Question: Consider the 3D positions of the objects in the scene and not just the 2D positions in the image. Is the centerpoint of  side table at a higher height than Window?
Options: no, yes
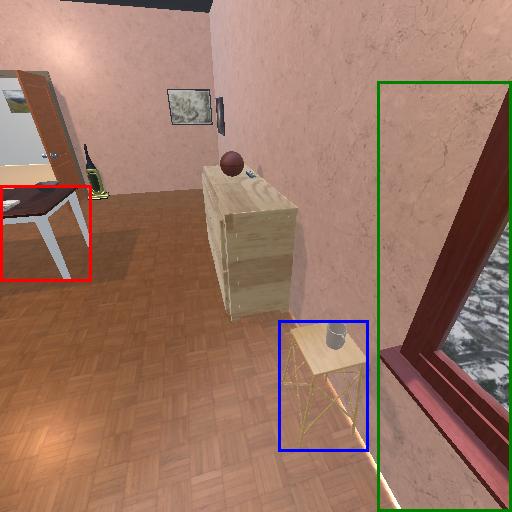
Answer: no